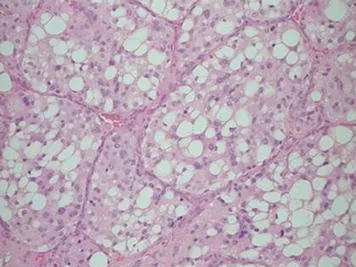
HE stain of paraganglioma.
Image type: pathology (h&e)